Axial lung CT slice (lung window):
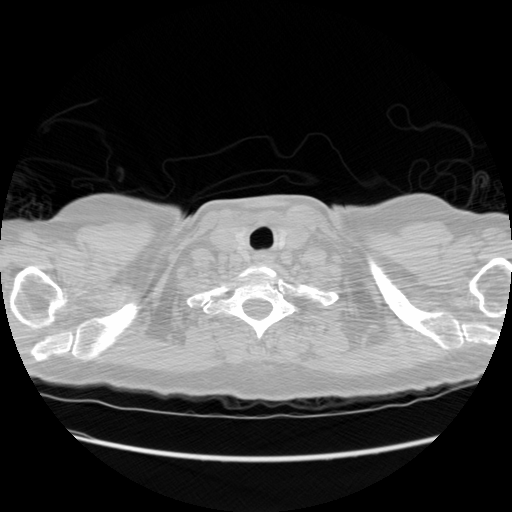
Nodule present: no